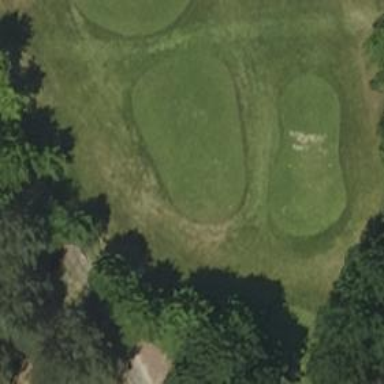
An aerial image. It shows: Golf tee.